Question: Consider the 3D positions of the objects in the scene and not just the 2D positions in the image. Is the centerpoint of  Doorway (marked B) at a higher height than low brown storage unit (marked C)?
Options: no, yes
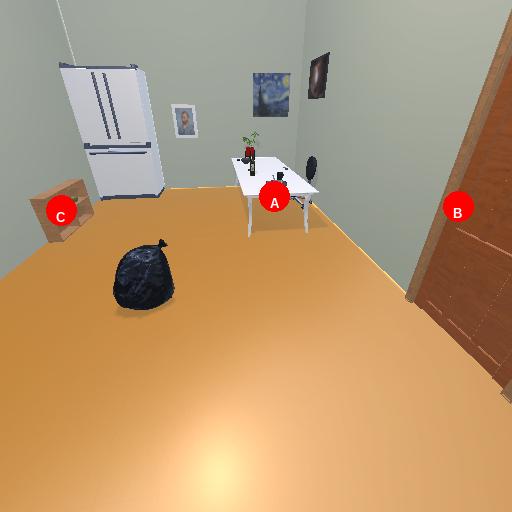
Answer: no